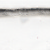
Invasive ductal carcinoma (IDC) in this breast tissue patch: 0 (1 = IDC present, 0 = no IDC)